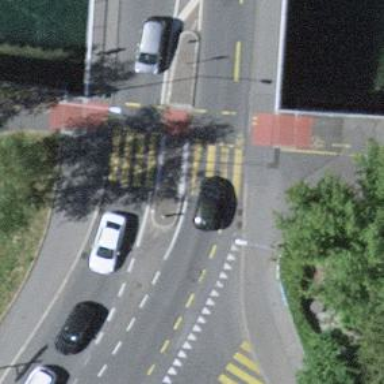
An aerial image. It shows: Footway located on traffic island.